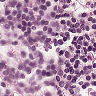
Metastatic tissue present: no